Field crop: tomato
Growth stage: 2
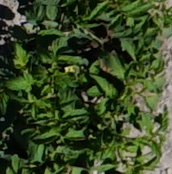
Species: tomato